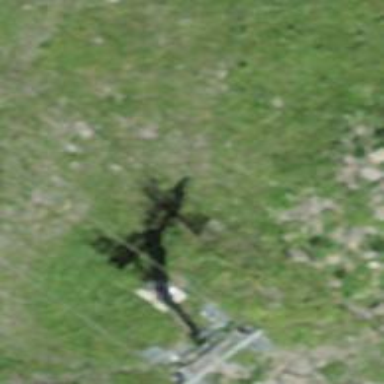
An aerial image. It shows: Pylon used for aerialway.